Question: '''
OS: Windows 7 64bit
VB: Visual Studio 2010
Oracle Client: 11g
'''
I am developing an application that connects to an Oracle 11g server. I am able to connect to the Oracle server via Oracle SQL Developer, ODBC (in SYSWOW64), and in VB Server Explorer.
I am using the .NET reference Oracle.DataAccess located at: C:\Oracle\product .2.0\client_32\ODP.NETin.x\Oracle.DataAccess.dll
I have tried adding the .DLL files to my bin folder as suggested by other questions and that does not work.
Does anyone have any other suggestions?
When I run my application, I get the following:

Here are the details:
'''
System.TypeInitializationException was unhandled
Message=The type initializer for 'Oracle.DataAccess.Client.OracleConnection' threw an exception.
Source=Oracle.DataAccess
TypeName=Oracle.DataAccess.Client.OracleConnection
StackTrace:
at Oracle.DataAccess.Client.OracleConnection..ctor(String connectionString)
at Orc_Test_1.Form1.Button1_Click(Object sender, EventArgs e) in c:\Visual Studio 2010\Projects\Orc_Test_1\Orc_Test_1\Form1.vb:line 9
at System.Windows.Forms.Control.OnClick(EventArgs e)
at System.Windows.Forms.Button.OnClick(EventArgs e)
at System.Windows.Forms.Button.OnMouseUp(MouseEventArgs mevent)
at System.Windows.Forms.Control.WmMouseUp(Message& m, MouseButtons button, Int32 clicks)
at System.Windows.Forms.Control.WndProc(Message& m)
at System.Windows.Forms.ButtonBase.WndProc(Message& m)
at System.Windows.Forms.Button.WndProc(Message& m)
at System.Windows.Forms.Control.ControlNativeWindow.OnMessage(Message& m)
at System.Windows.Forms.Control.ControlNativeWindow.WndProc(Message& m)
at System.Windows.Forms.NativeWindow.DebuggableCallback(IntPtr hWnd, Int32 msg, IntPtr wparam, IntPtr lparam)
at System.Windows.Forms.UnsafeNativeMethods.DispatchMessageW(MSG& msg)
at System.Windows.Forms.Application.ComponentManager.System.Windows.Forms.UnsafeNativeMethods.IMsoComponentManager.FPushMessageLoop(IntPtr dwComponentID, Int32 reason, Int32 pvLoopData)
at System.Windows.Forms.Application.ThreadContext.RunMessageLoopInner(Int32 reason, ApplicationContext context)
at System.Windows.Forms.Application.ThreadContext.RunMessageLoop(Int32 reason, ApplicationContext context)
at Microsoft.VisualBasic.ApplicationServices.WindowsFormsApplicationBase.OnRun()
at Microsoft.VisualBasic.ApplicationServices.WindowsFormsApplicationBase.DoApplicationModel()
at Microsoft.VisualBasic.ApplicationServices.WindowsFormsApplicationBase.Run(String[] commandLine)
at Orc_Test_1.My.MyApplication.Main(String[] Args) in 17d14f5c-a337-4978-8281-53493378c1071.vb:line 81
at System.AppDomain._nExecuteAssembly(RuntimeAssembly assembly, String[] args)
at System.AppDomain.ExecuteAssembly(String assemblyFile, Evidence assemblySecurity, String[] args)
at Microsoft.VisualStudio.HostingProcess.HostProc.RunUsersAssembly()
at System.Threading.ThreadHelper.ThreadStart_Context(Object state)
at System.Threading.ExecutionContext.Run(ExecutionContext executionContext, ContextCallback callback, Object state, Boolean ignoreSyncCtx)
at System.Threading.ExecutionContext.Run(ExecutionContext executionContext, ContextCallback callback, Object state)
at System.Threading.ThreadHelper.ThreadStart()
InnerException: Oracle.DataAccess.Client.OracleException
DataSource=""
ErrorCode=-<PHONE>
Message=The provider is not compatible with the version of Oracle client
Number=-11
Procedure=""
Source=Oracle Data Provider for .NET
StackTrace:
at Oracle.DataAccess.Client.OracleInit.Initialize()
at Oracle.DataAccess.Client.OracleConnection..cctor()
InnerException:
'''
VB.NET Code:
'''
Imports System.Data
Imports Oracle.DataAccess.Client ' ODP.NET Oracle managed provider
Imports Oracle.DataAccess.Types
Public Class Form1
Private Sub Button1_Click(sender As System.Object, e As System.EventArgs) Handles Button1.Click
Dim oradb As String = "Data Source=SERVER1;Persist Security Info=True;User ID=username;Password=password;Unicode=True" 'From Server Explorer
'Dim oradb As String = "Data Source=(DESCRIPTION=(ADDRESS=(PROTOCOL=TCP)(HOST=Server1.host.net)(PORT=1522))(CONNECT_DATA=(SERVER=DEDICATED)(SERVICE_NAME=Server1))); USER ID = username;Password = password;" 'From TNSnames.ora
Dim conn As New OracleConnection(oradb) '<--- Error happens on this line
conn.Open()
Dim cmd As New OracleCommand
cmd.Connection = conn
cmd.CommandText = "select system_id from schema1.system_impacted where system_name = AWESOME"
cmd.CommandType = CommandType.Text
Dim dr As OracleDataReader = cmd.ExecuteReader()
dr.Read()
Label1.Text = dr.Item("system_id")
conn.Dispose()
End Sub
End Class
'''
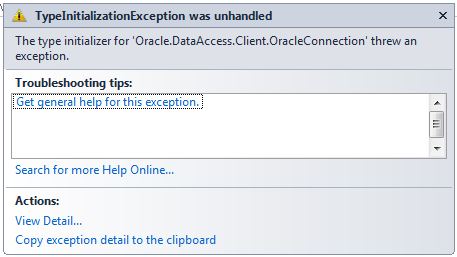
Answer: I removed all of the oracle clients that were available in the 'Programs' section of 'Control Panel'. Then I went into the registry searched for 'Oracle' and removed all instances/references of Oracle client(s). After 3 hours of registry removal and a reboot, I installed the 11g client and everything worked as expected.
when searching the registry for "Oracle", there may be references to the VB version of Oracle, or a reference to Crytsal Reports driver for 'Oracle'. I did not remove these. So pay attention to the file location and/or the syntax of the registry item you are deleting.
/Reading. It works.